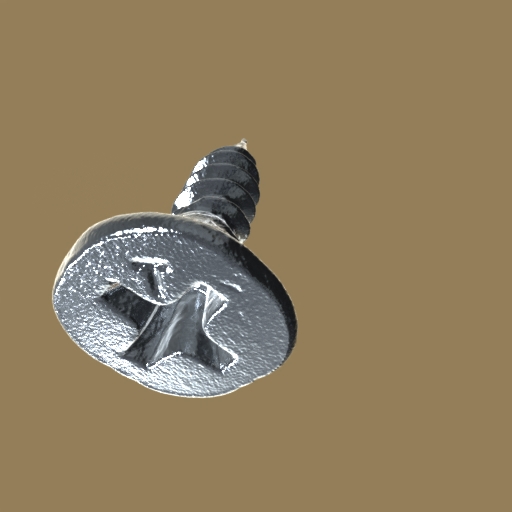
Label: screw